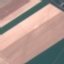
Land use / land cover class: AnnualCrop